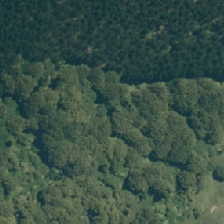
Land cover: indigenous_forest